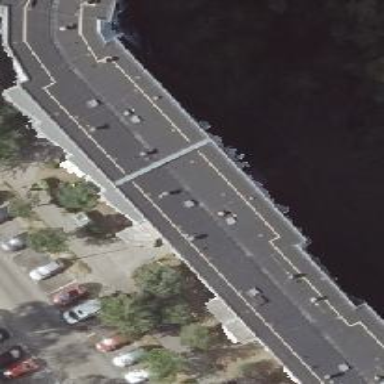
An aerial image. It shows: Residential building with flat roof. The roof is gray in color and made of tar paper.